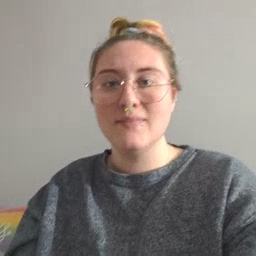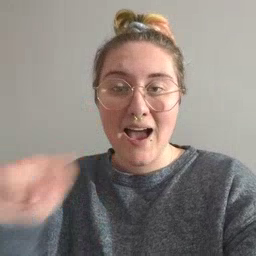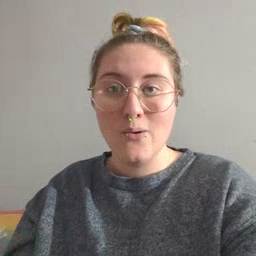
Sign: loud